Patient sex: F
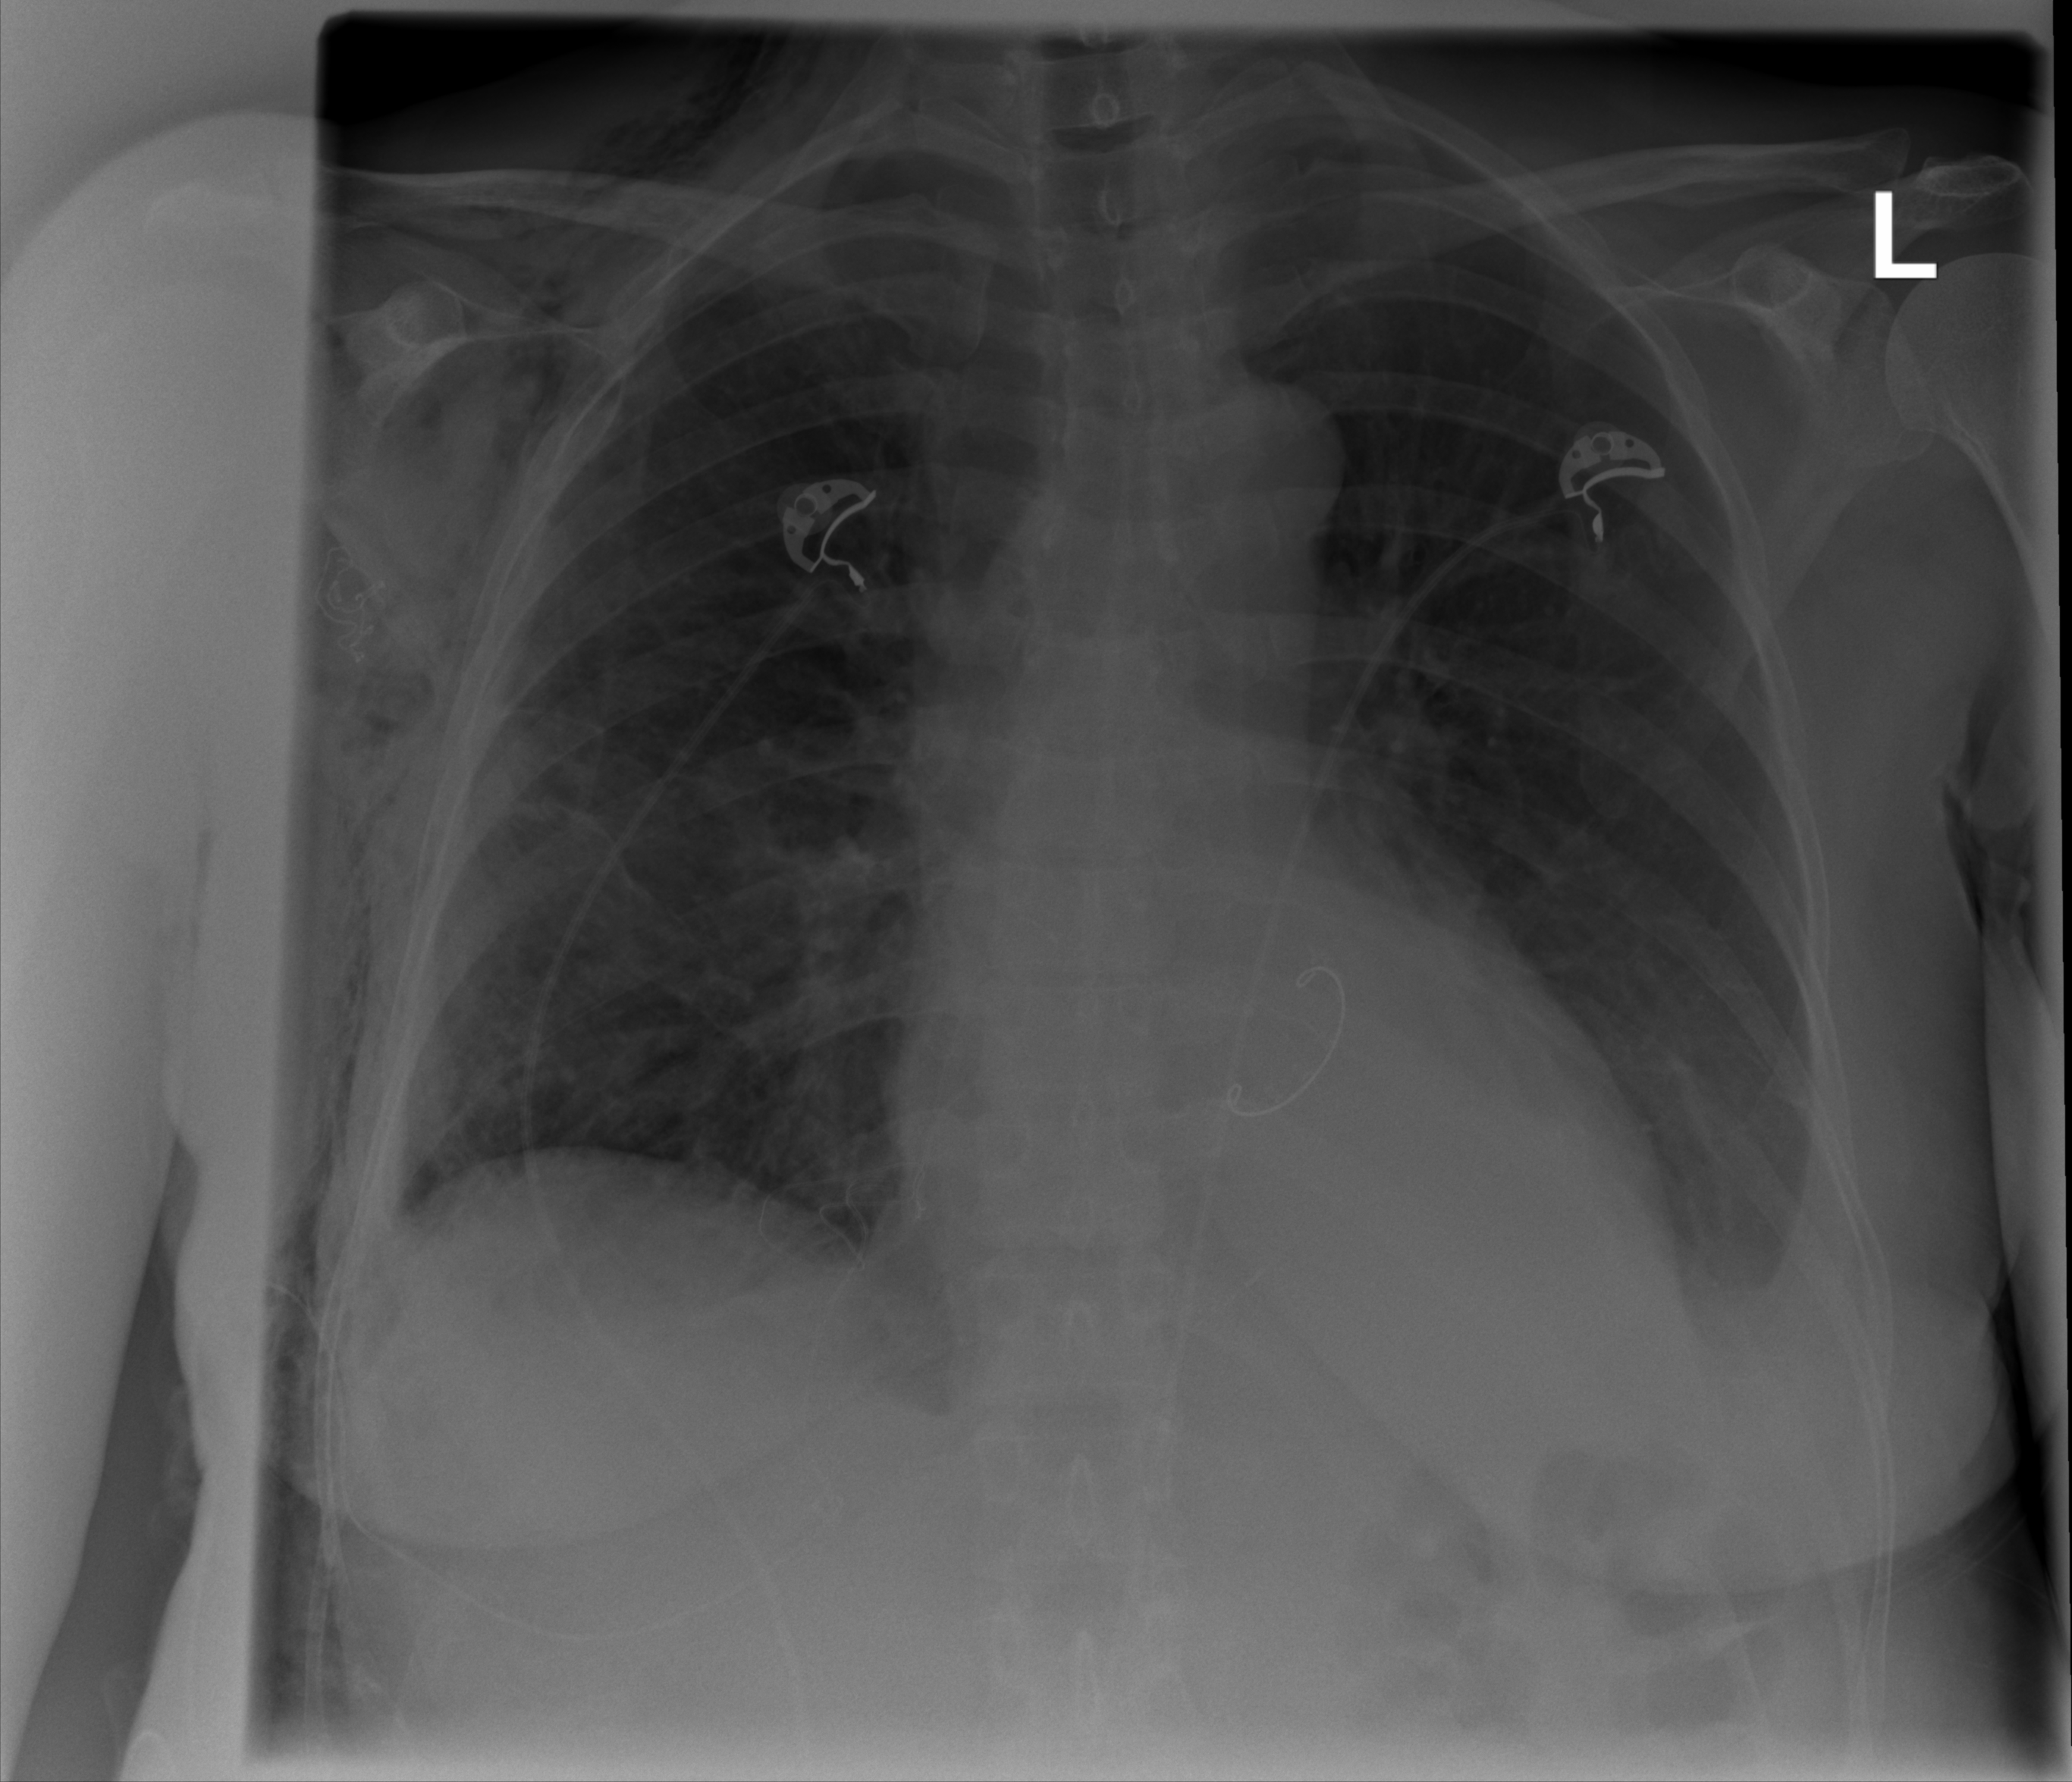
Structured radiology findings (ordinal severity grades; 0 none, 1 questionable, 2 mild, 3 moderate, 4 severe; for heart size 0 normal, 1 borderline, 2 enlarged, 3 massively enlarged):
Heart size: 0
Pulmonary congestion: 0
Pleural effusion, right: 2
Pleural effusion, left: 2
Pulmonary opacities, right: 0
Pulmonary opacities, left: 0
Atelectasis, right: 2
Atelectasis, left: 2